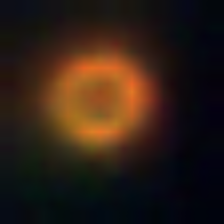
Taxon: NanoPlankton
Group: Other